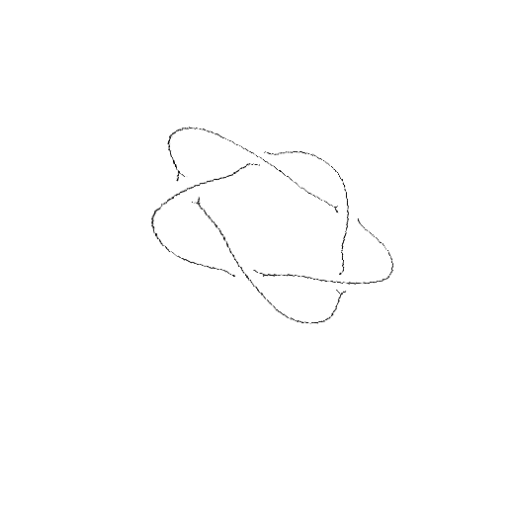
Crossing number: 5